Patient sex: M
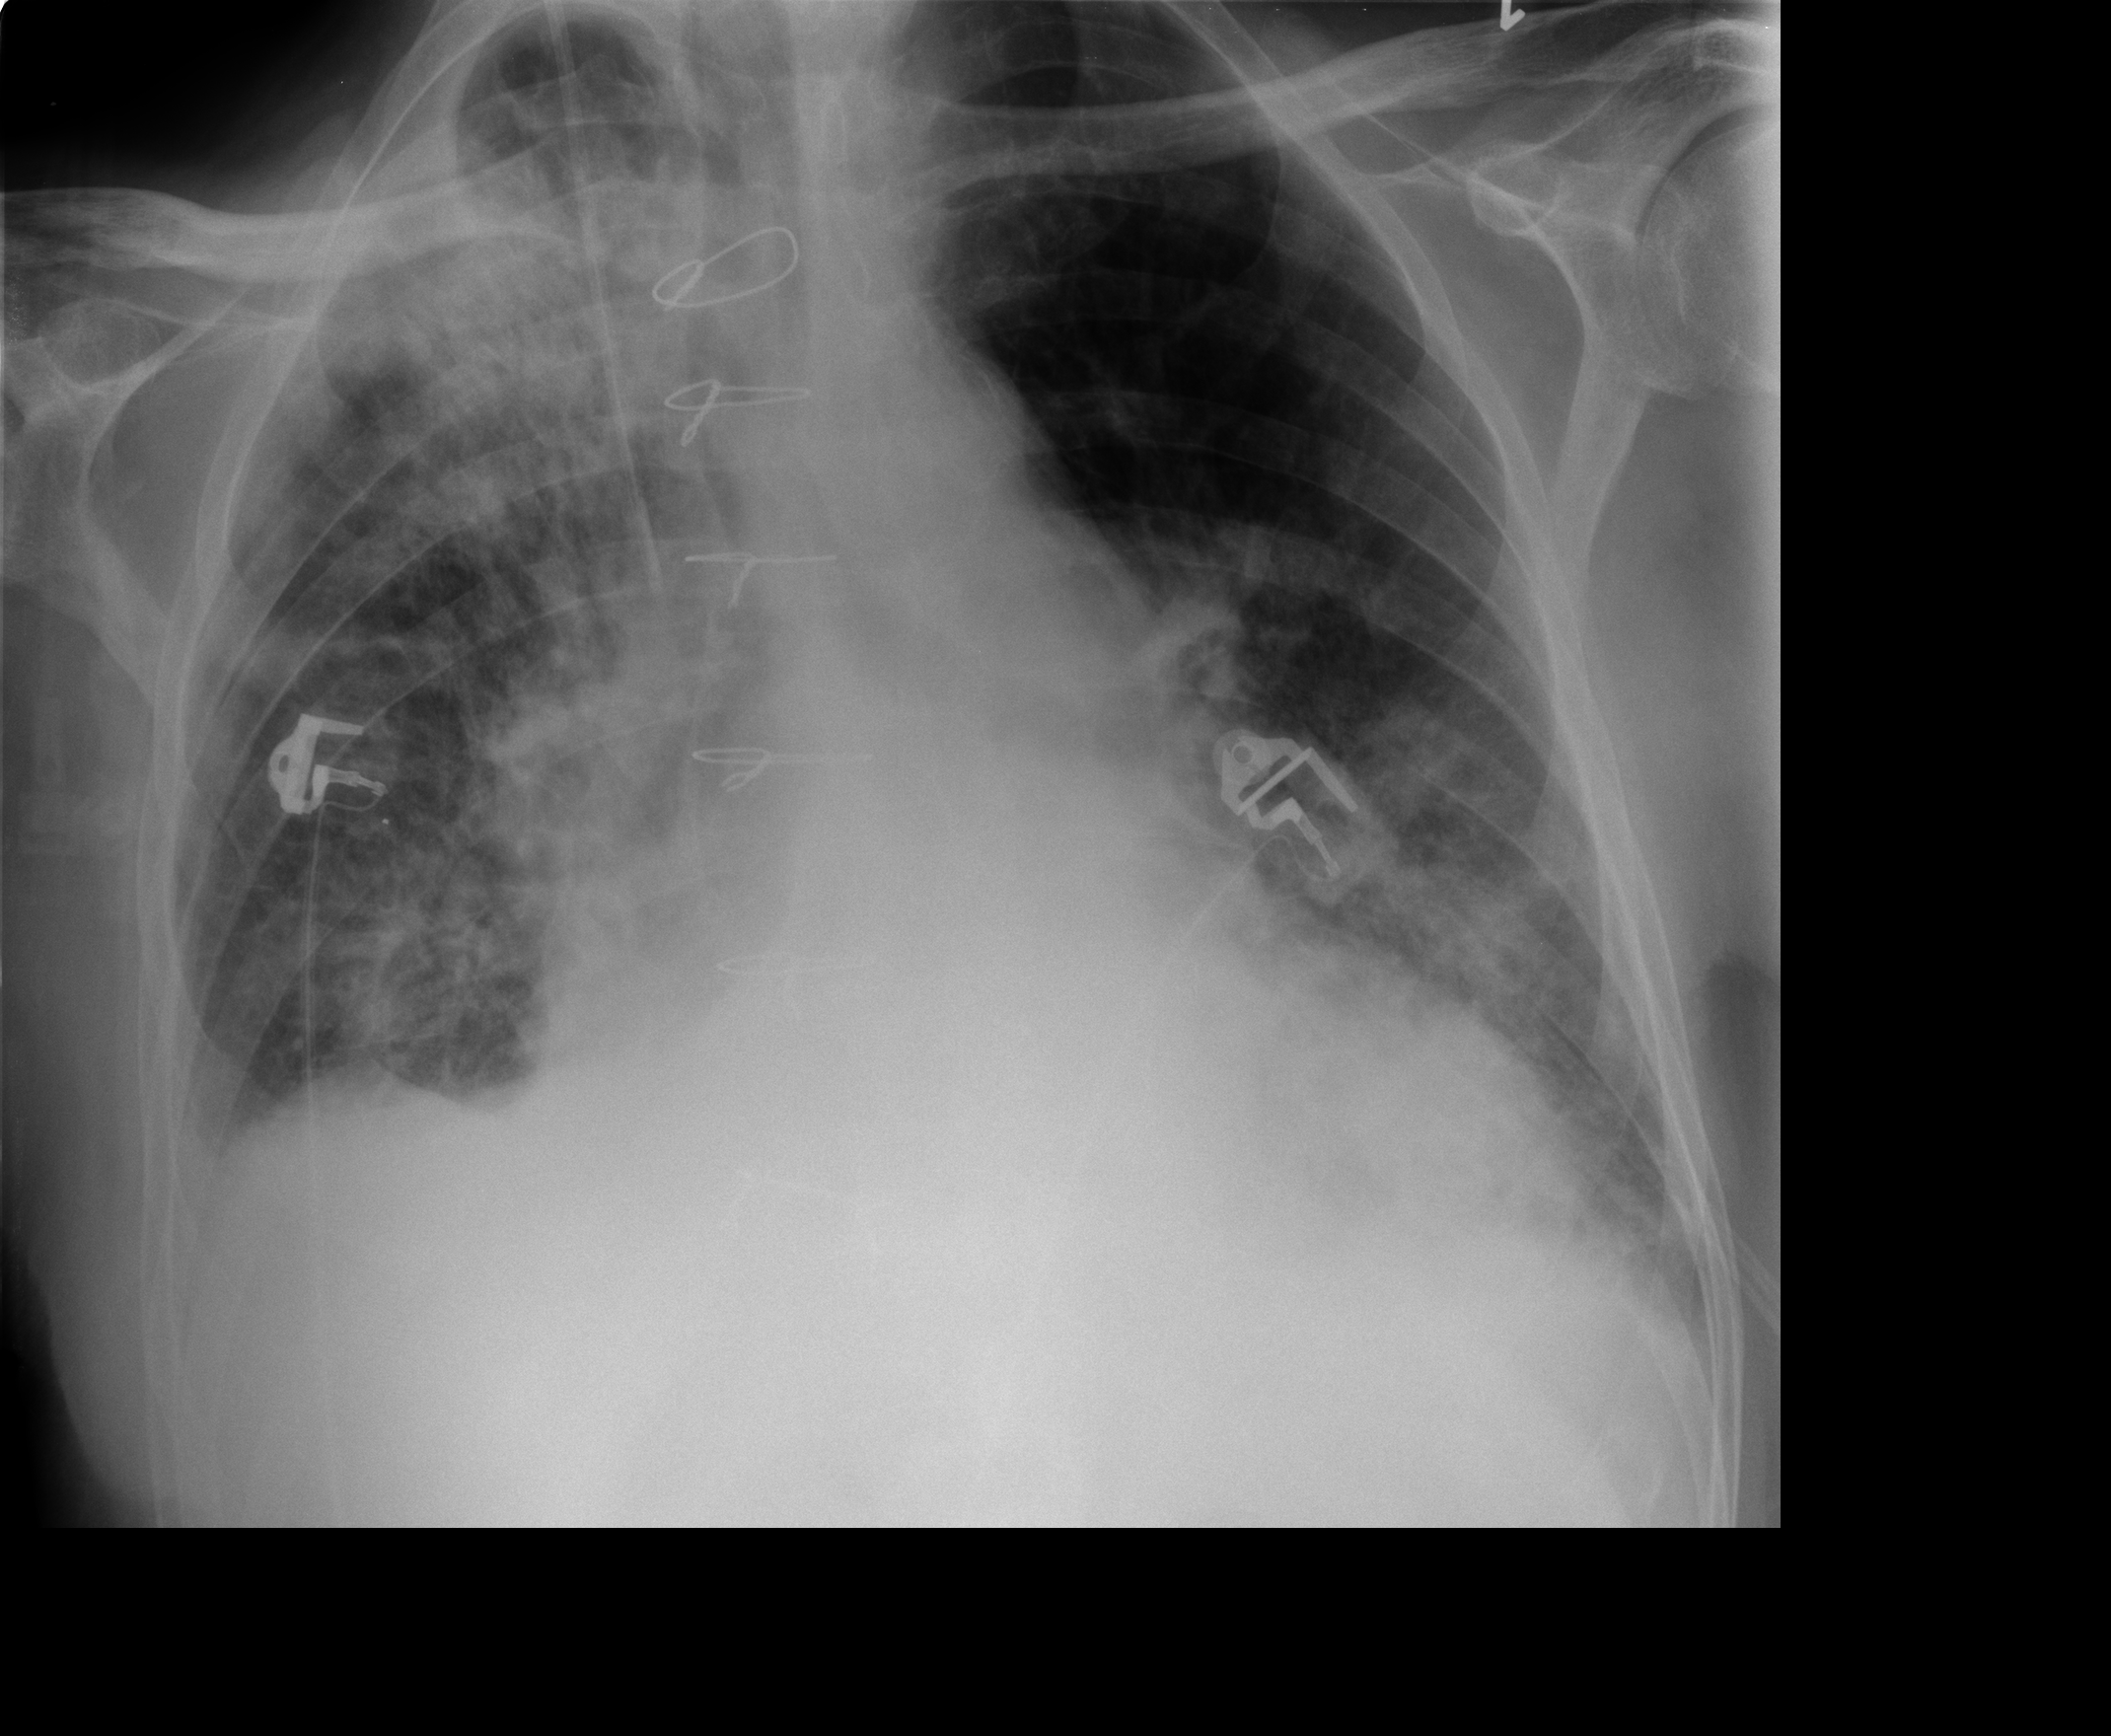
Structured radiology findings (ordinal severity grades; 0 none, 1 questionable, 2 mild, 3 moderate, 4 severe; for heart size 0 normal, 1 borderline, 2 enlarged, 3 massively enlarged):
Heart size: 2
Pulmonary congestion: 0
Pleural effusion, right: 2
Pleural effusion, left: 0
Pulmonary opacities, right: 3
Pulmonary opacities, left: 2
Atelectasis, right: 2
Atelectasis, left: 2